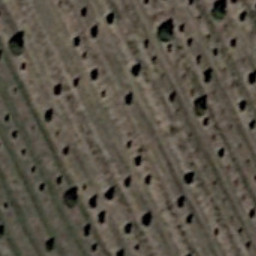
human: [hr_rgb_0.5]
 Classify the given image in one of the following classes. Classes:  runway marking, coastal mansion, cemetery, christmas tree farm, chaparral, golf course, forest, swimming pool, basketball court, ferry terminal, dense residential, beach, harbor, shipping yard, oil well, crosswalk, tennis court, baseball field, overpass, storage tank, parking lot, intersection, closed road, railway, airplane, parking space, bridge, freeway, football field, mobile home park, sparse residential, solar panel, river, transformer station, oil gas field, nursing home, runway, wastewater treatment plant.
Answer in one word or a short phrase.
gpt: christmas tree farm